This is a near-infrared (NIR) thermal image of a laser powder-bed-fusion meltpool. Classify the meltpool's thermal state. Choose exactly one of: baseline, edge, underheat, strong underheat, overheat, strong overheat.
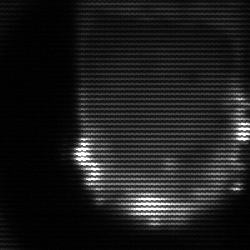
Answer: baseline